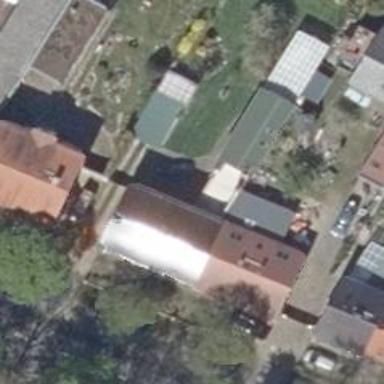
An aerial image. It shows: Car repair shop.